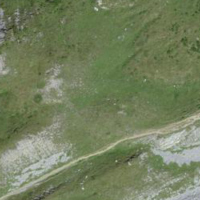
EUNIS habitat code: 26
Species observed at this site:
Gentianella campestris
Aster alpinus